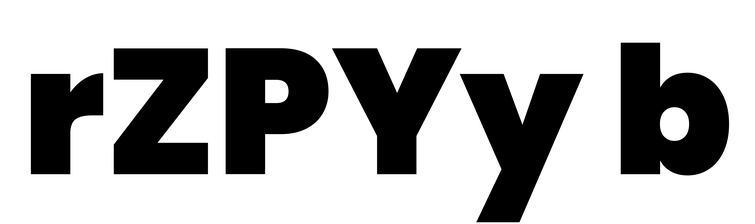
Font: Poppins-Black